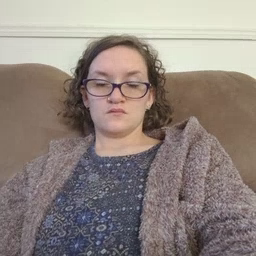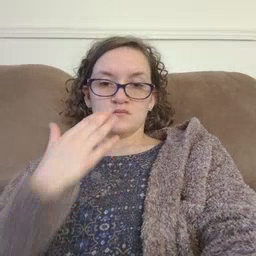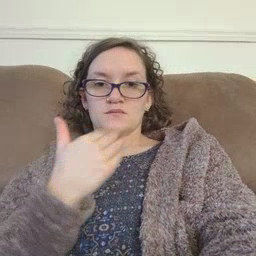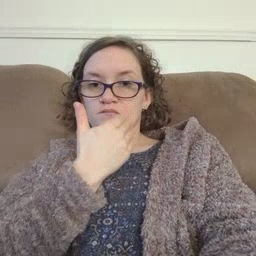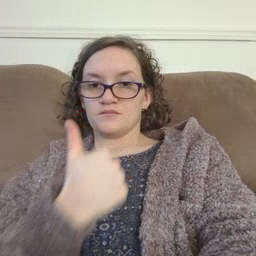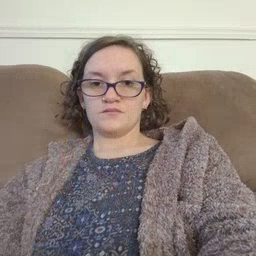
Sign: napkin